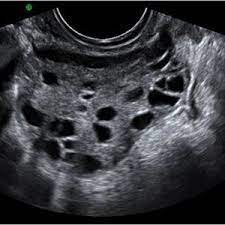
Label: infected